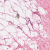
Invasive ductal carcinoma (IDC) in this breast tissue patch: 0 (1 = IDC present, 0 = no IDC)